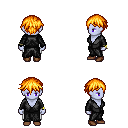
a pixel art fantasy rpg character, female body template, dark elf, purple skin, gray robe, white pants, light blonde short bangs hairstyle, bracelets, brown shoes, four views (front, back, left, right), 2x2 character sprite sheet, small pixel art, hard edges, no anti-aliasing